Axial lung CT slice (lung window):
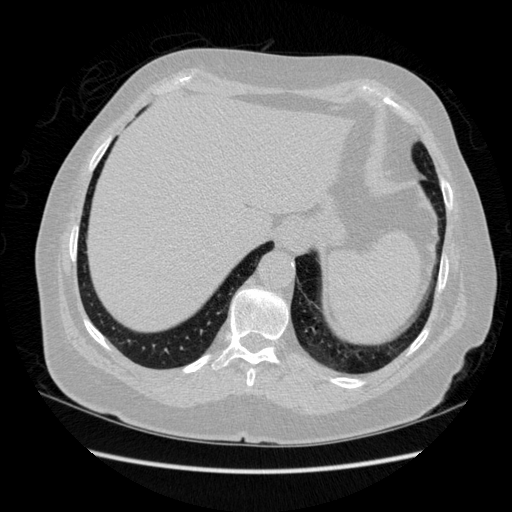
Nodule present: no